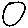
Label: circle